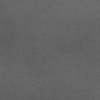
Label: dusty